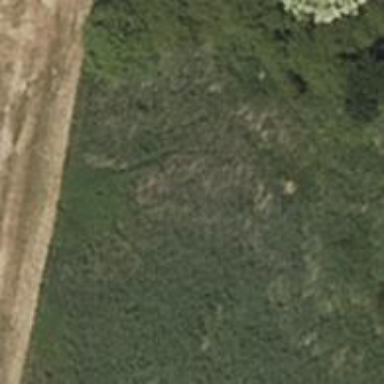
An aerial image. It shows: Area covered in scrub vegetation.